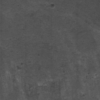
Label: not_dusty